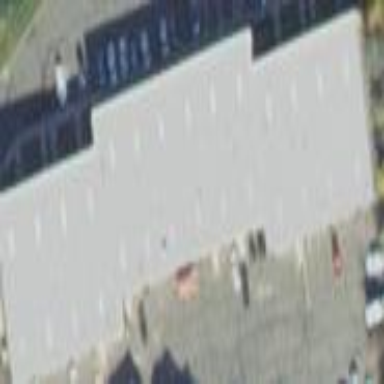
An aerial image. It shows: Commercial building.